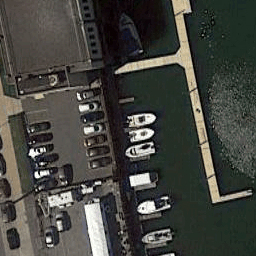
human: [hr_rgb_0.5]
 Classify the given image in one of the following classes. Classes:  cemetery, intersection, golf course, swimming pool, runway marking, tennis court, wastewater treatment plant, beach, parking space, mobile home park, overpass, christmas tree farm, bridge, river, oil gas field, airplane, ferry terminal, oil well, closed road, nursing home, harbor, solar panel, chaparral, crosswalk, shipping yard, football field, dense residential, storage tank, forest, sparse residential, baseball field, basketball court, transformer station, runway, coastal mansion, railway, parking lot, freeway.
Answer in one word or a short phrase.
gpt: harbor